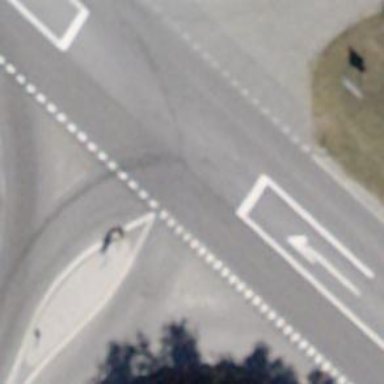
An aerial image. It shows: Road with "give way" sign.